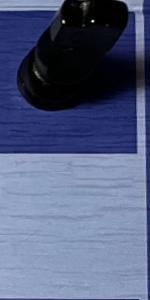
Label: Empty